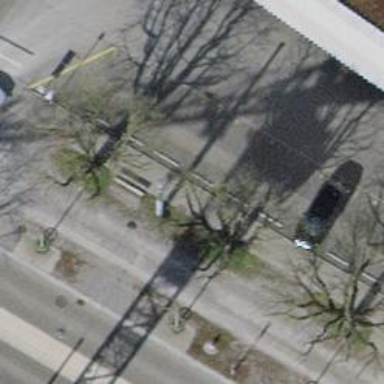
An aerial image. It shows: Avenue of trees.